Identify the alterations between these two images.
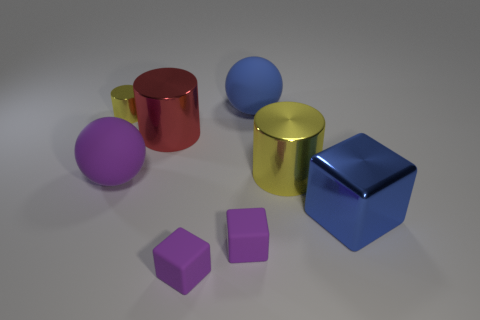
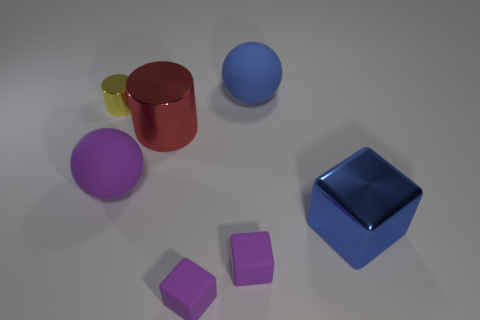
the large yellow metal thing is no longer there
the large yellow shiny cylinder that is in front of the large red cylinder is no longer there
the large yellow cylinder is no longer there
the large yellow shiny cylinder that is in front of the red cylinder is missing
the large yellow metal cylinder that is in front of the tiny cylinder is missing
the big yellow metallic cylinder that is to the right of the big purple thing has disappeared